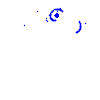
Particle: pion